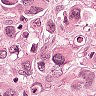
Metastatic tissue present: yes